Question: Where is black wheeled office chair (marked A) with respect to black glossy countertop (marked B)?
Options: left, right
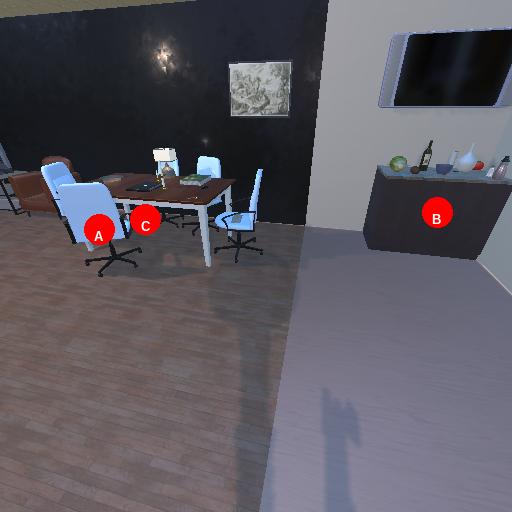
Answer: left